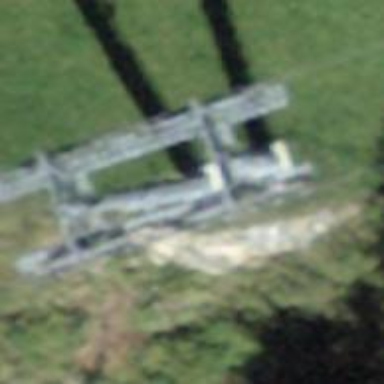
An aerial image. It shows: Pylon used for aerialway.